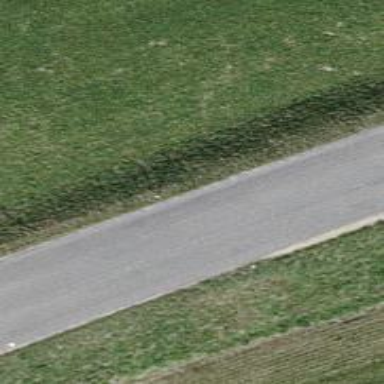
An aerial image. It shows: Tertiary road.